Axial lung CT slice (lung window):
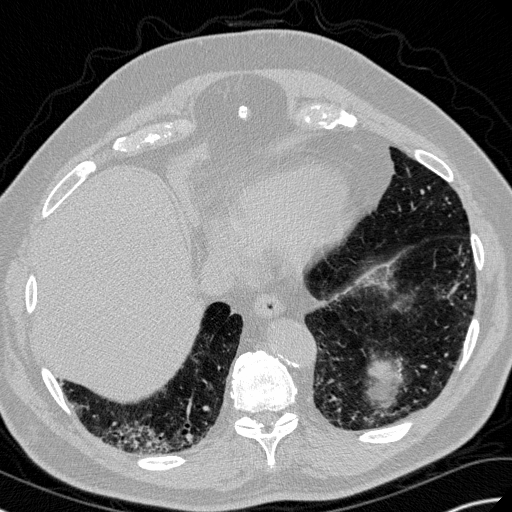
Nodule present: no